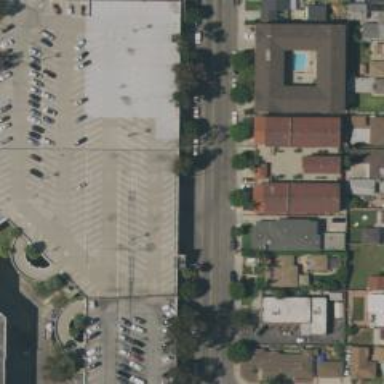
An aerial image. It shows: Multi-storey parking lot with asphalt surface.